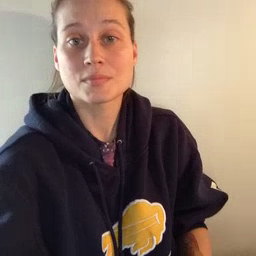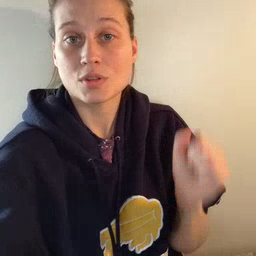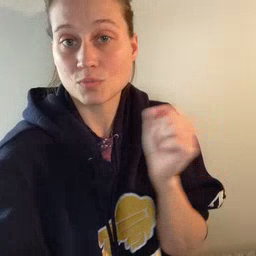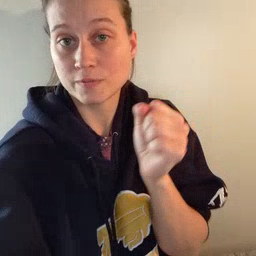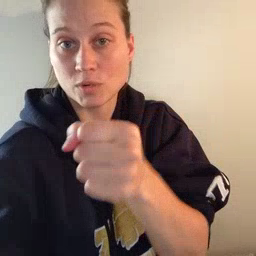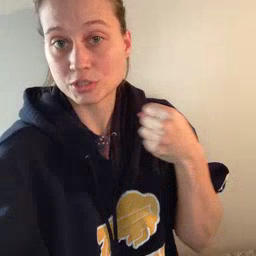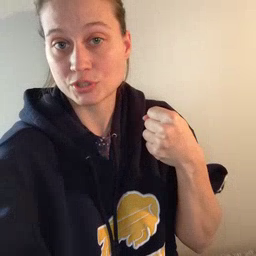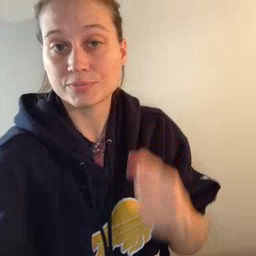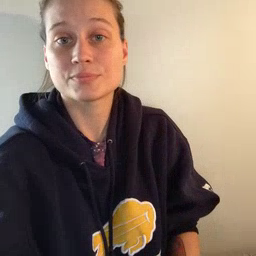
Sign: refrigerator